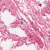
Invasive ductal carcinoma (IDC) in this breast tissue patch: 0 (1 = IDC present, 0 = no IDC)